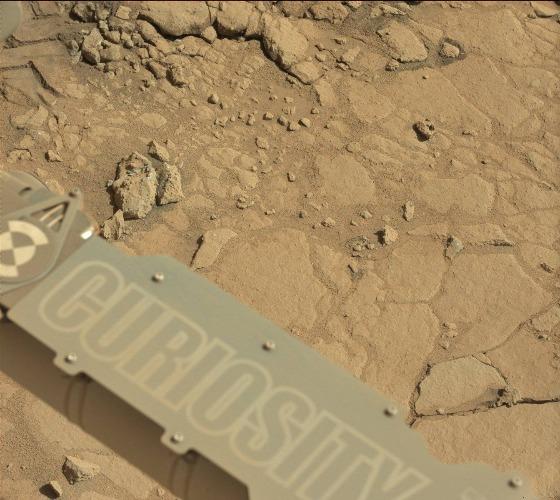
Terrain classes present: Background, Bedrock, Gravel / Sand / Soil, Rock, Shadow, Track